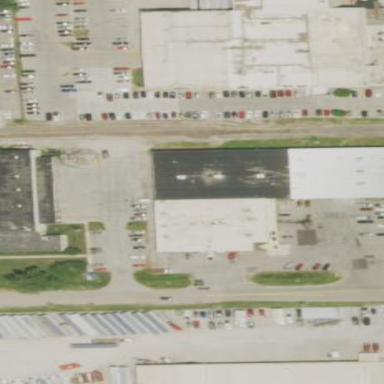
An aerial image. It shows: Commercial building.